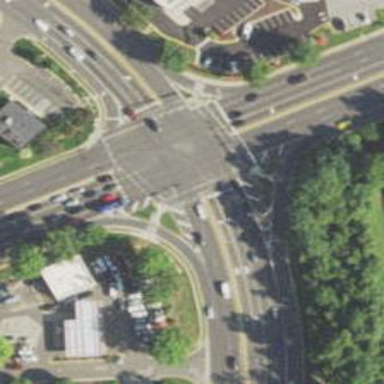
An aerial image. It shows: Marked crossing on the road.